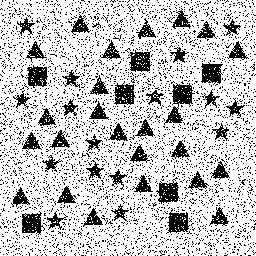
Squares: 8
Triangles: 24
Stars: 16
Total shapes: 48